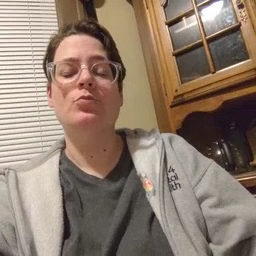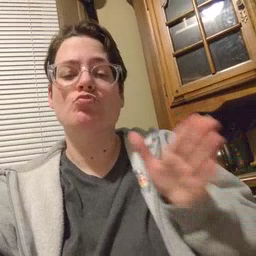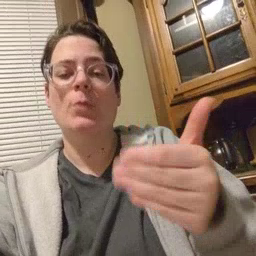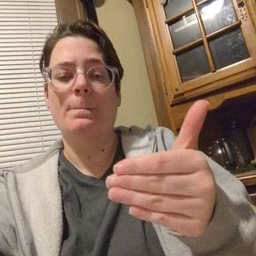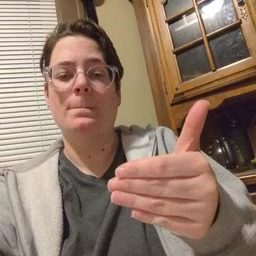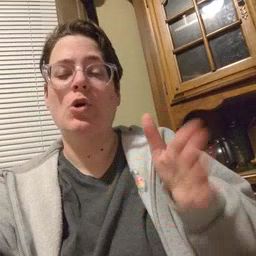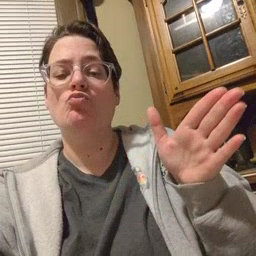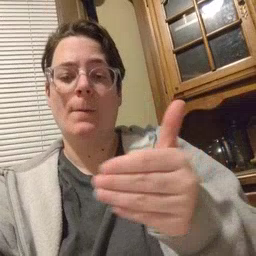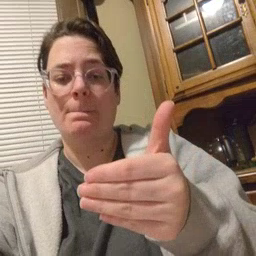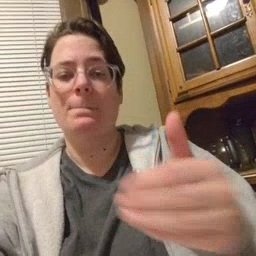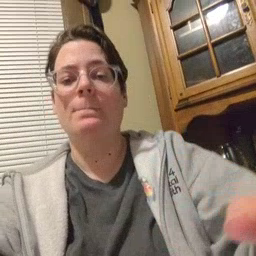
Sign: room